Question: My Eclipse plugin produces .pdf files for my users in the Project Explorer in the projects that my plugin creates. Today, a tester noticed that on his install, when he double clicks this .pdf file in his project explorer, he gets the OLE exception dialog...

What I want to do is make so that when my plugin is installed in Eclipse, it modifies the preferences to assign the .pdf file association to the system's pdf viewer.
I realize that this might be a bad idea, since I can't assume that a user has a PDF viewer installed on his/her PC.
I noticed that when I right click the .pdf file in the project explorer, that I get a choice to "Open With" various options like "Default Editor" and "System Editor". I'd like my plugin to make the default action be Open With -> System Editor.
Is this possible? If so, how?
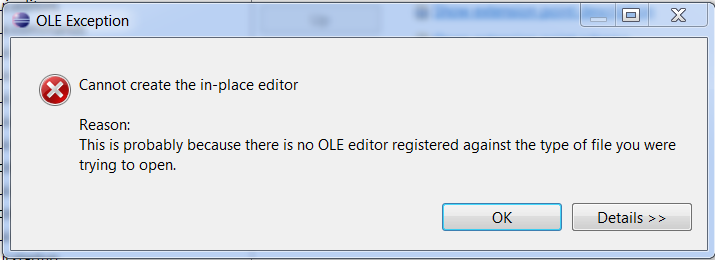
Answer: It does not look like it is possible to change or add a file association without using internal classes.
You can get the existing file associations with:
'''
IEditorRegistry editorRegistry = PlatformUI.getWorkbench().getEditorRegistry();
IFileEditorMapping [] mappings = editorRegistry.getFileEditorMappings();
'''
but updating the list requires using the 'EditorRegistry' implementation of 'IEditorRegistry' and this is an internal class. The implementation of 'IFileEditorMapping' is also internal.
Update:
The 'org.eclipse.ui.editors' extension point does have a 'command' attribute for running an external program and a 'launcher' attribute for running a program via a 'IEditorLauncher' class. You might be able to use one of those.